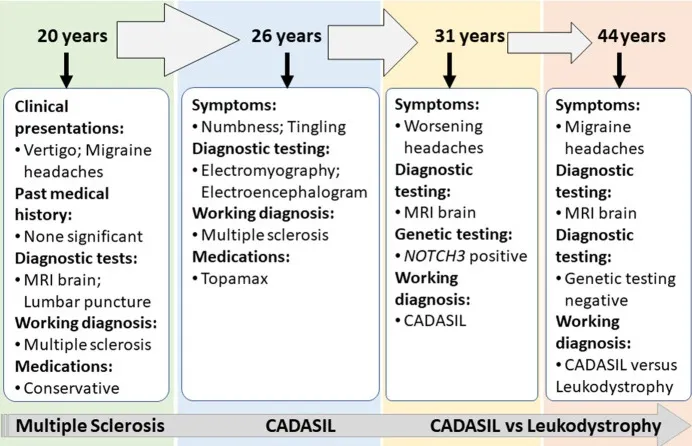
Summary of clinical presentations and diagnosis for Case 2.
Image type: chart (chart)